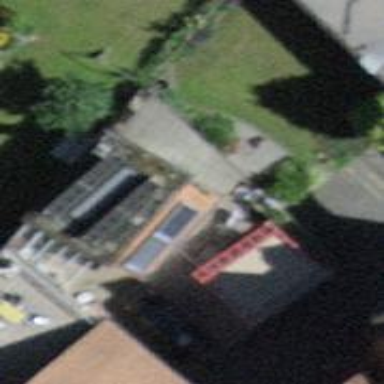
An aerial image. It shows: Shed building.